Question: I am trying to send the user a cookie after I authenticate him. everything works perfect, the response is being constructed in my code, but even after the client got the response, There is no cookie saved in the browser (checking it via chrome F12 -> Resources).
:

I wonder what is going wrong and why the browser doesn't save the cookie.
'''
public HttpResponseMessage Post([FromBody]User user)
{
IDal dal = new ProGamersDal();
var currentUser = dal.GetUser(user.Username, user.Password);
if (currentUser == null)
{
return Request.CreateErrorResponse(HttpStatusCode.BadRequest, "Bad request.");
}
else
{
var res = new HttpResponseMessage();
var cookie = new CookieHeaderValue("user",JsonConvert.SerializeObject(new ReponseUser(){username = currentUser.Username, role = currentUser.Role}));
cookie.Expires = DateTimeOffset.Now.AddDays(1);
cookie.Domain = Request.RequestUri.Host;
cookie.Path = "/";
res.Headers.AddCookies(new CookieHeaderValue[] { cookie });
return res;
}
}
'''
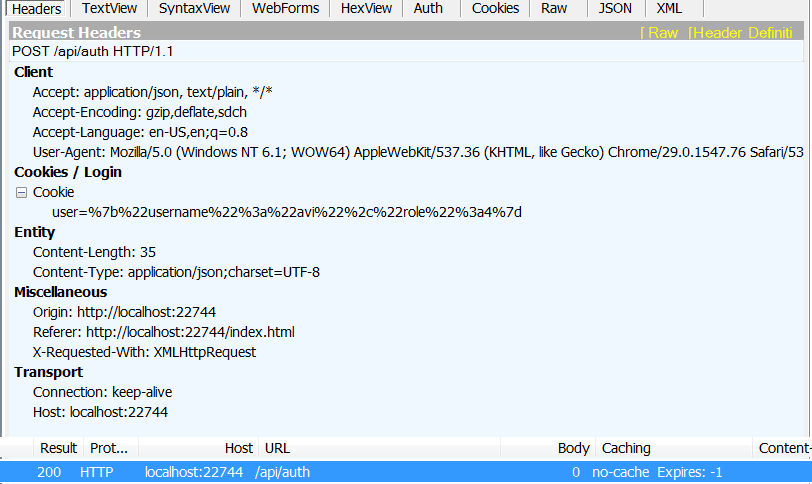
Answer: I've found out what the problem is since in Firefox the cookie was saved.
In chrome you cannot set a cookie with since it is considered as invalid domain (valid domain must contain two dots in it) - and therefore the cookie is invalid.
In order to solve it, in case of localhost, you should either:
1. set the domain to null.
2. set the domain to '' (empty)
3. set the domain to '127.0.0.1'
This is the fix in my code:
'''
cookie.Domain = Request.RequestUri.Host == "localhost" ? null : Request.RequestUri.Host;
'''